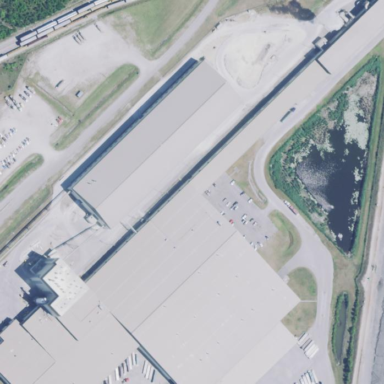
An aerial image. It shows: Industrial building.